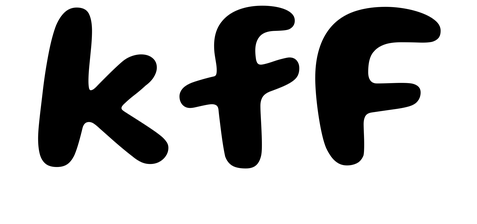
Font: Gluten_SemiBold